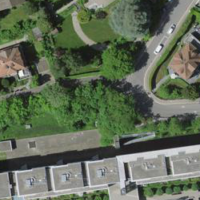
EUNIS habitat code: 55
Species observed at this site:
Colotois pennaria
Clematis vitalba
Senecio vulgaris